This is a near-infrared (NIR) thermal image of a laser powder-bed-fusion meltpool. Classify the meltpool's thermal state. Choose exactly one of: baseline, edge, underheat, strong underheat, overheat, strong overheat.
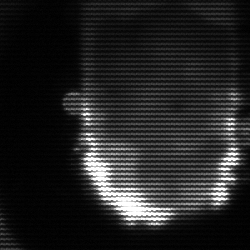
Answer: baseline